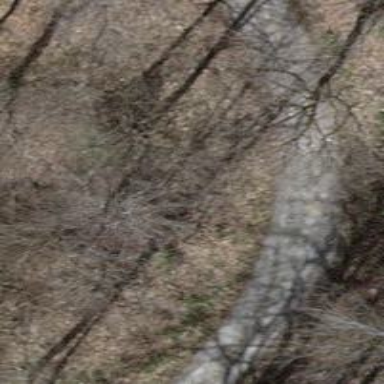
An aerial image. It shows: Culvert tunnel.